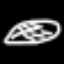
Label: leaf